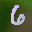
Label: 6